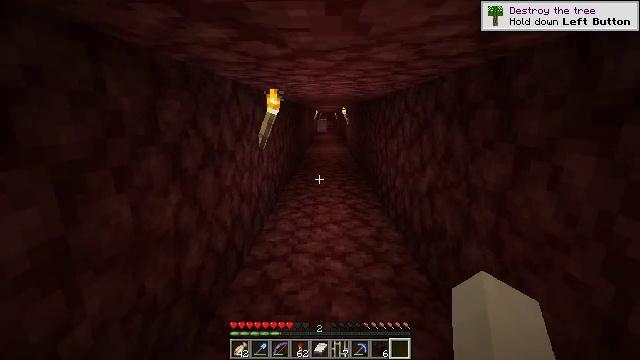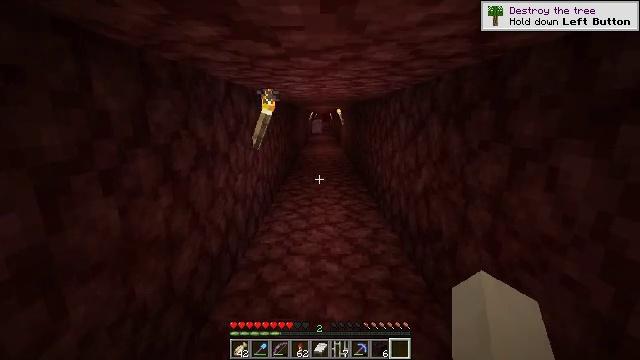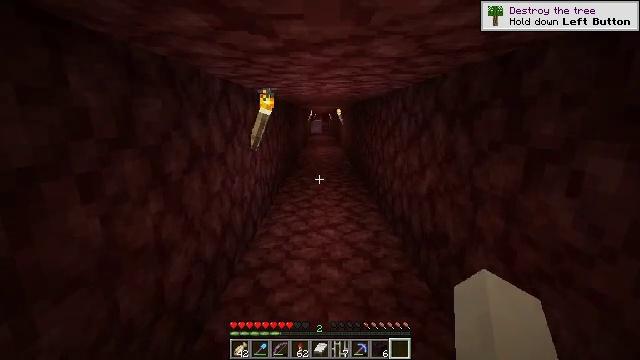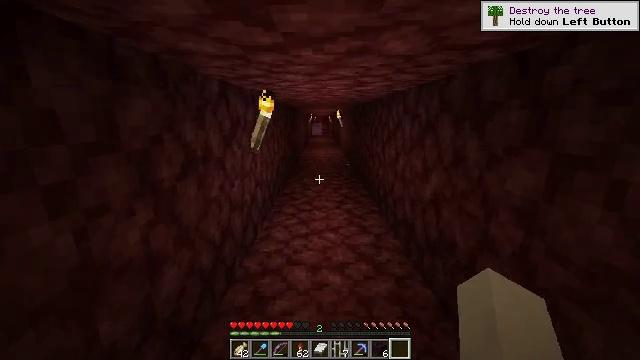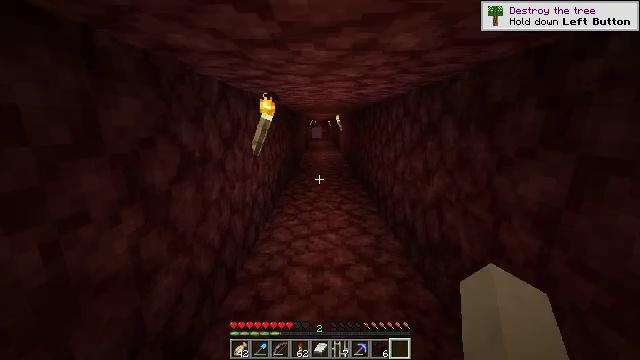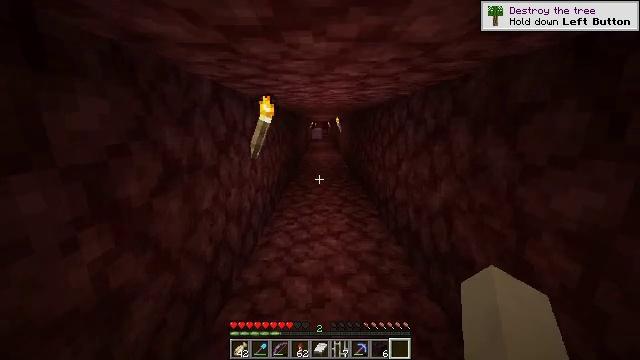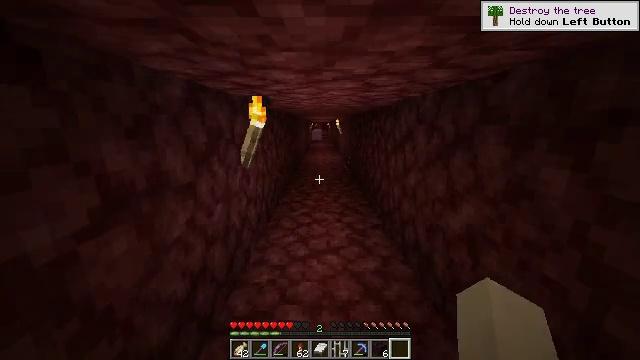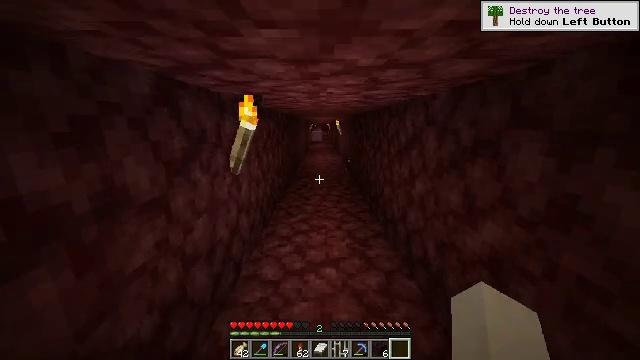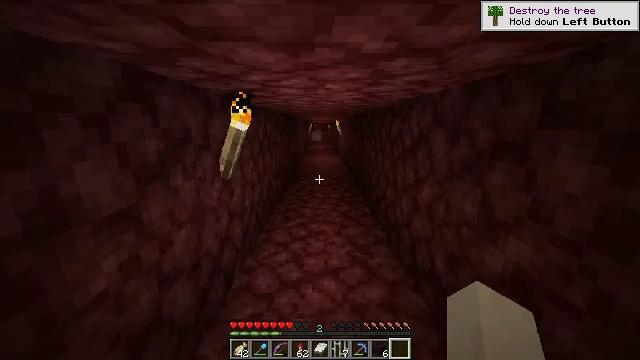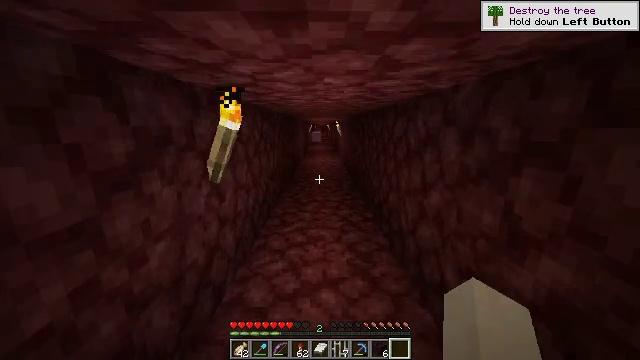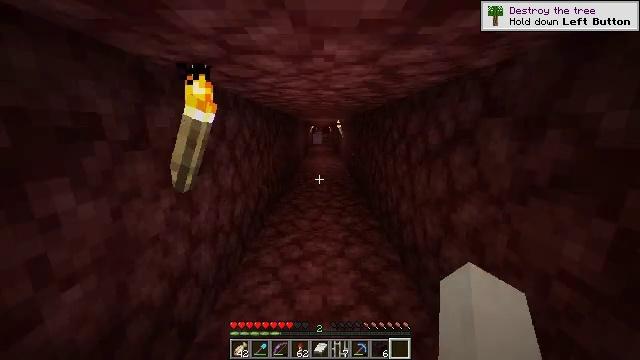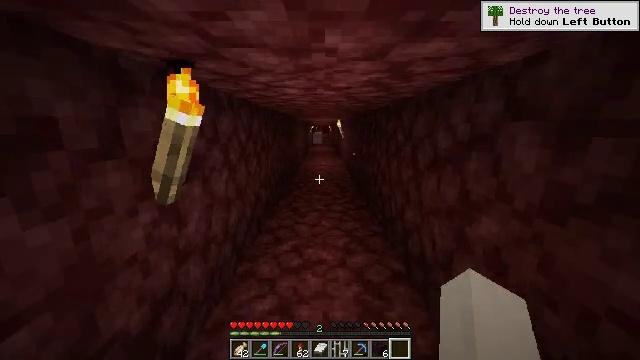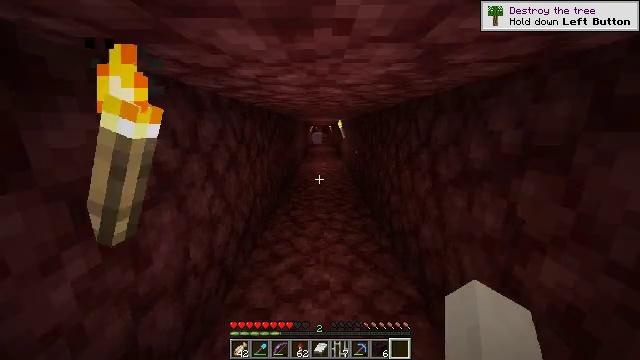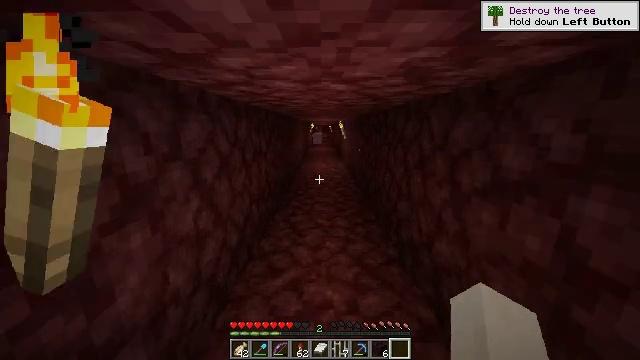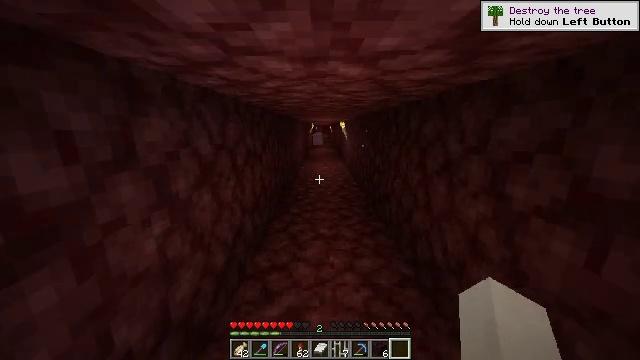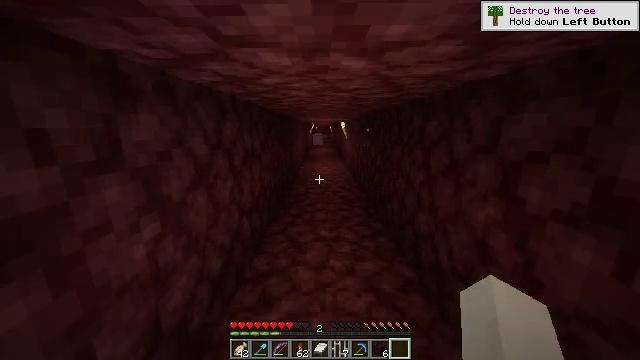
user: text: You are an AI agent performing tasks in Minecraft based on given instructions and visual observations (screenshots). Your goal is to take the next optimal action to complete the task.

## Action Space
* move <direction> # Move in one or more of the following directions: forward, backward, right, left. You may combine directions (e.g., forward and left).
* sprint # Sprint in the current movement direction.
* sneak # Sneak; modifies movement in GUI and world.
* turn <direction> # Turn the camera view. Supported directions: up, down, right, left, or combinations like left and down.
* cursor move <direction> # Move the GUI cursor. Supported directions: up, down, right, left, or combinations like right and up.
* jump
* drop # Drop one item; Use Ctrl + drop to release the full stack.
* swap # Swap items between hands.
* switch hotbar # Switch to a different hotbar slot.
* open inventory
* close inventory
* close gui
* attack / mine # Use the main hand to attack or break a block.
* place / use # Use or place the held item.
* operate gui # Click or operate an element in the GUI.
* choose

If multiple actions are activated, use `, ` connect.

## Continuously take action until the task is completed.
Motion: motion action
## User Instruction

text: Create a nether brick slab with the crafting table.
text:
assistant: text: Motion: turn right
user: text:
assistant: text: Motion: move forward
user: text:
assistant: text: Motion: move forward
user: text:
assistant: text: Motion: move forward
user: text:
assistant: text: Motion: move forward
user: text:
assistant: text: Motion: move forward
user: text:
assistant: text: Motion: move forward
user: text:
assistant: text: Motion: move forward
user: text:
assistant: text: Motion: move forward
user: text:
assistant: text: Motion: move forward
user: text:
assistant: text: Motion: move forward
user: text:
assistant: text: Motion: move forward
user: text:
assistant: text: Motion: move forward
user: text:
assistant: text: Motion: move forward
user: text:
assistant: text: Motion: move forward
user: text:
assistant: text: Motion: move forward
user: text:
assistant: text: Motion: move forward
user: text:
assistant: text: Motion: move forward
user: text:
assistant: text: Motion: move forward
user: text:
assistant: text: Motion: move forward
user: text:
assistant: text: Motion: move forward
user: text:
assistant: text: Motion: move forward
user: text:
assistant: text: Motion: move forward
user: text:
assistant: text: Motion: move forward
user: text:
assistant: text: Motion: move forward
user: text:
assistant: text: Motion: move forward
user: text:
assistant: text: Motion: move forward
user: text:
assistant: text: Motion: move forward
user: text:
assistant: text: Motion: move forward
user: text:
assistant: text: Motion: move forward